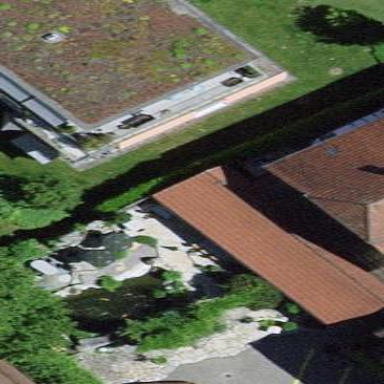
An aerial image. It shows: Shed.